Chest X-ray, AP view. Patient: 24 years old, sex M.
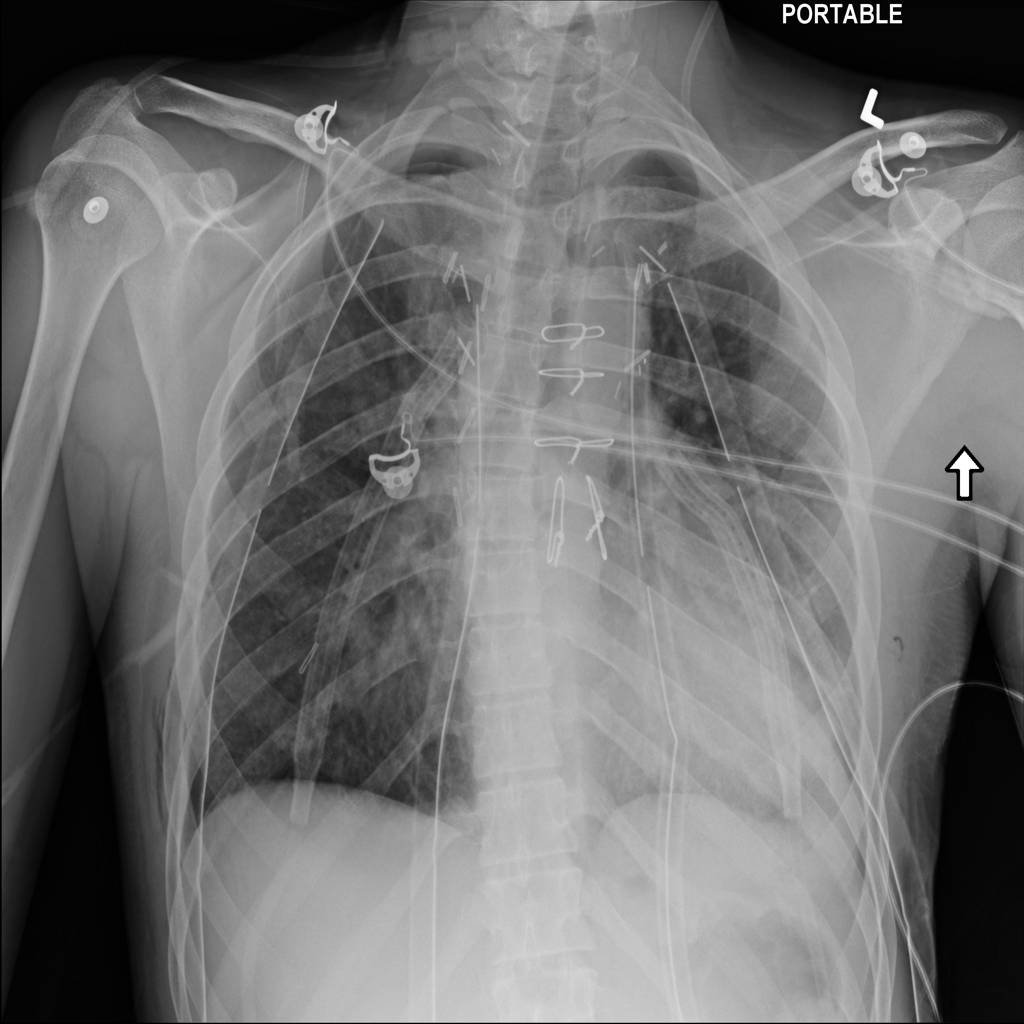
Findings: Pneumothorax